Question: ok, first, what i need to obtain,

The years 2011,2010,showreels where not visible until you hover PORTFOLIO (but in an iphone its when you first click, but that doesn't matter now)
now, the HTML; just a simple UL with sub UL's
'''
<div id="nav">
<ul>
<li><a href="portfolio.html">PORTFOLIO</a>
<ul class="left">
<li><a href="#">2011</a></li>
<li><a href="#">2010</a></li>
<li><a href="#">SHOWREELS</a></li>
</ul>
</li>
<li><a href="#">LOCATIONS</a>
<ul class="left">
<li><a href="#"><img src="/img/westlich.png" alt="Westlich-t" /></a></li>
<li><a href="#"><img src="/img/sudlich_pink.png" alt="Sudlich-t" /></a></a></li>
<li><a href="#"><img src="/img/sudlich_orange.png" alt="Sudlich-t" /></a></a></li>
</ul>
</li>
<li><a href="#">TEAM</a></li>
<li><a href="#">JOBS</a></li>
<li><a href="#">KONTAKT</a></li>
</ul>
</div>
'''
now, the CSS
'''
#nav ul{
}
/*Elemento del men de navegacin, ejemplo: kontact*/
#nav ul li{
float:left; clear:both; height:40px;
}
#nav ul li a{ color:#000;background:#fff;width:auto;padding: 10px;margin-bottom: 4px; font-weight:bold;}
#nav ul li ul{
width:100%;
display:block;
float:left;
clear:both;
z-index:100;
margin-bottom:100px;
}
/*Sublista del men de navegacion, de la izda; por ejemplo, portfolio*/
#nav ul li ul.left{
float:left;
}
/*Sublista del men de navegacion, de la izda; como Locations*/
#nav ul li ul li{
width:100%;
}
#nav ul li ul li a{
width:auto;
color:#fff;
background-color:#000;
}
'''
now, the Javascript; making the sub UL visible when the parent LI is hover
'''
function menu_desplegable(){
$("#nav ul li ul").css({display: "none"}); // Opera Fix
$("#nav ul li").hover(function(){
$(this).find('ul:first').css({visibility: "visible",display: "none"}).slideDown(400);
},function(){
$(this).find('ul:first').css({visibility: "hidden"});
});
}
$(document).ready(function() {
menu_desplegable();
});
'''
as you can <URL> the dropdown effect works, but it doesn't move next '<li>'; for example if you hover porfolio you can see the sublist underneath the rest of the '<li>''s and I need them to move,
how can i Solve this? I guess i can fix it with only CSS but i'm very lost. Specially because it doesn't even respect the higher z-index :S
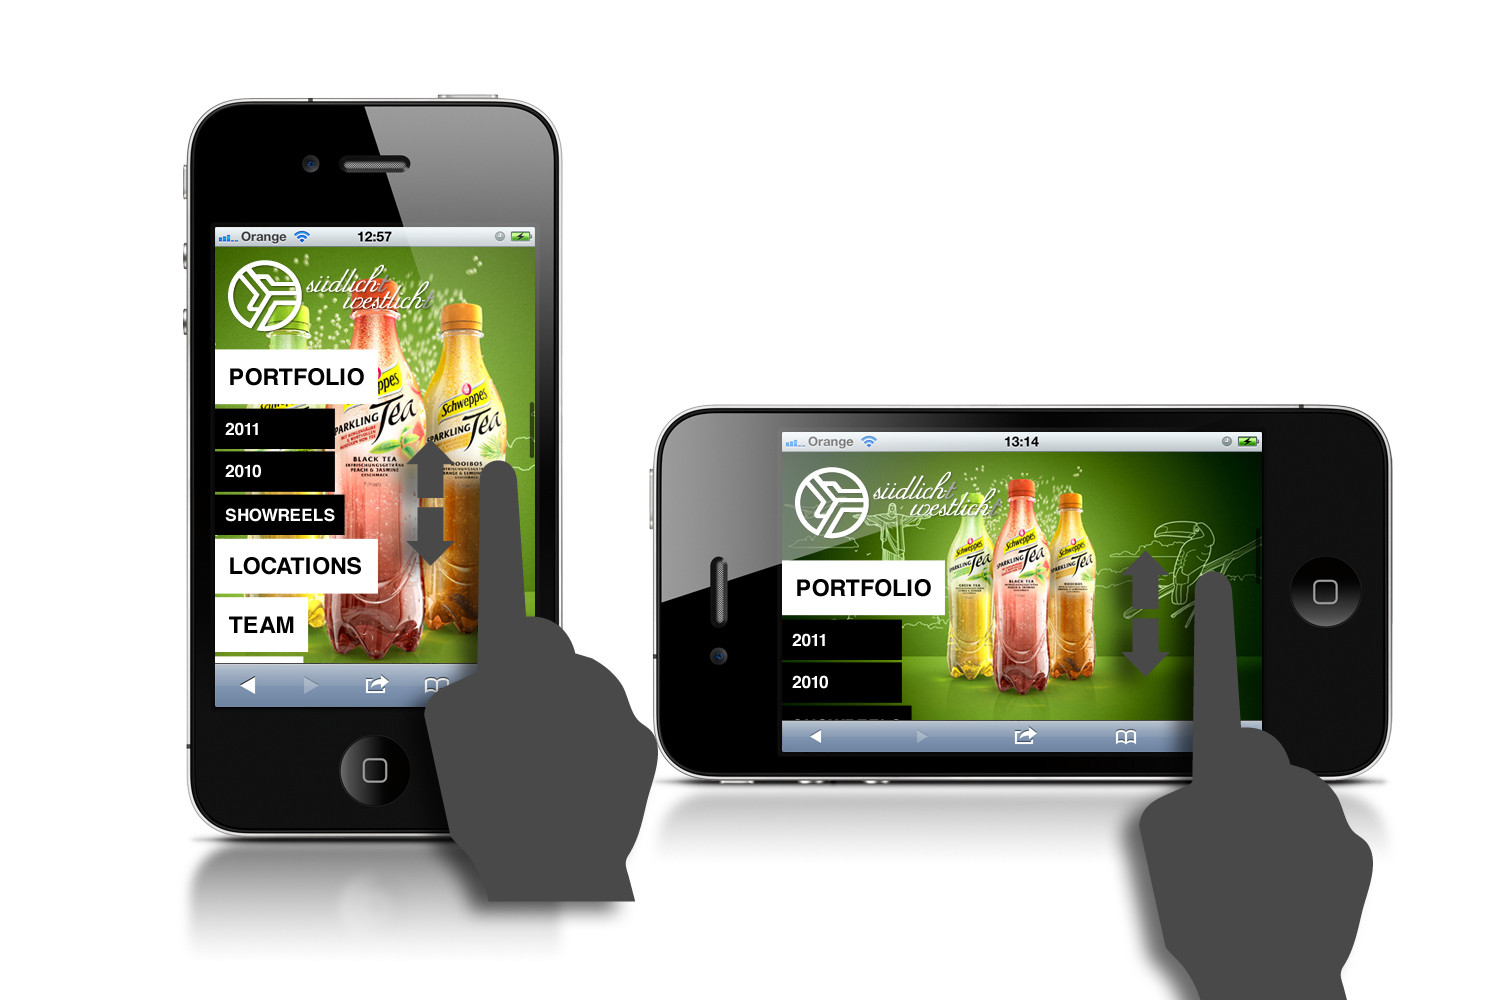
Answer: Change 4 things:
Use '.show()' and '.hide()' instead of '.css({visibility: "hidden"})'. The latter will hide the element but reserve space for it on the page, resulting in whitespace. You want '.show()' and '.hide()' because these use 'display: none' which hides the element and removes the space it takes up on the page.
Remove this style declaration:
'''
#nav ul li
{
height: 40px;
clear: both;
float: left;
}
'''
Remove the bottom margin style definition from the subnav ul ('#nav ul li ul').
Add 'display: inline-block;' to '#nav ul li a'.
That fixes it: <URL>
But you could really clean up your css a lot (looking at the css from your link). Most of those styles are unnecessary and only make debugging harder. In particular I see a lot of 'float', 'clear', and 'width: 100%' that are unnecessary or even detrimental. Try to avoid those unless you are sure you need to.
Here's my version with most of the css removed: <URL>